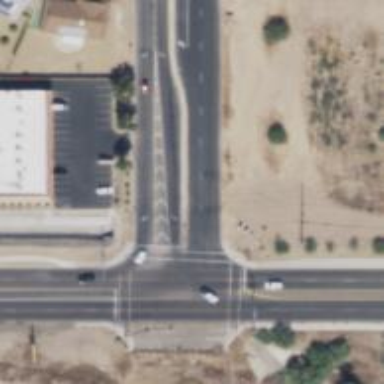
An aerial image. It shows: Solid stop line on the road marking.